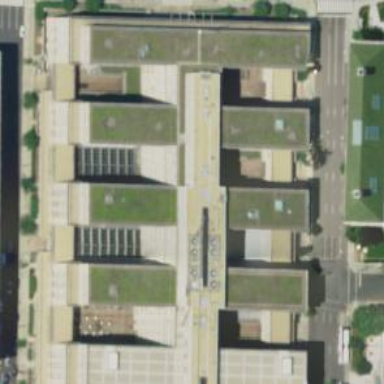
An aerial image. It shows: Government office.